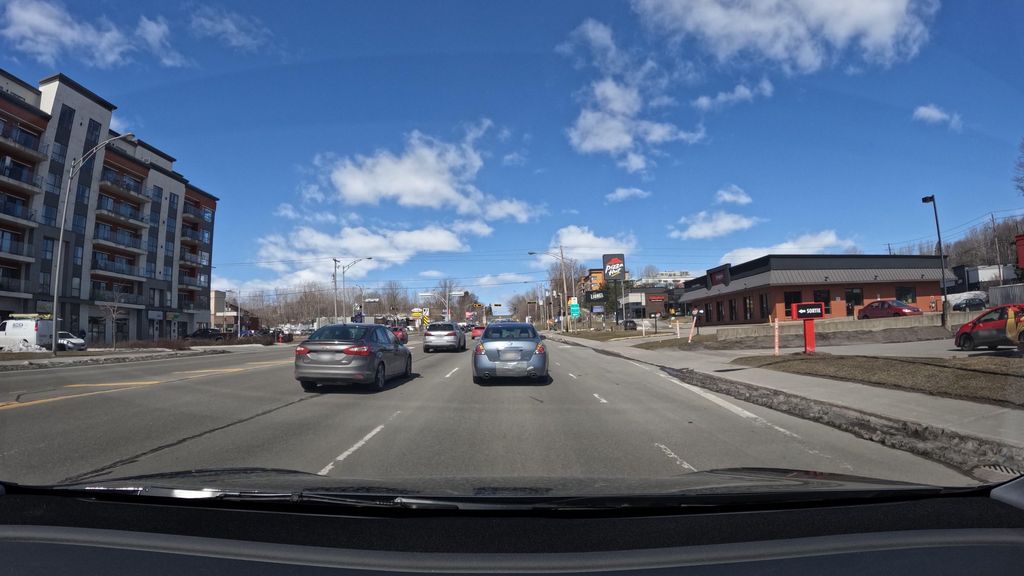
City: montreal